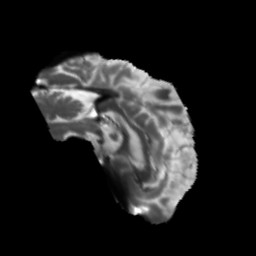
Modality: T2w
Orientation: sagittal
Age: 78
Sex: female
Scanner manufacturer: siemens
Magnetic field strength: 3 T
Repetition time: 5.25 s
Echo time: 0.08 s